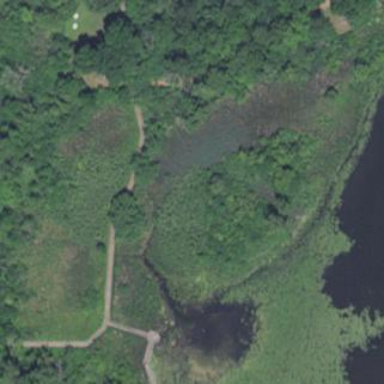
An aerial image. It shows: Marshy wetland area.